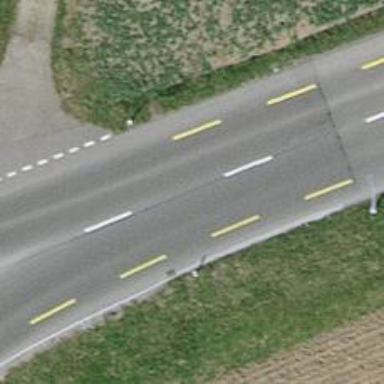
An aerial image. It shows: Secondary road with asphalt surface. It has designated cycle lane and no sidewalk.